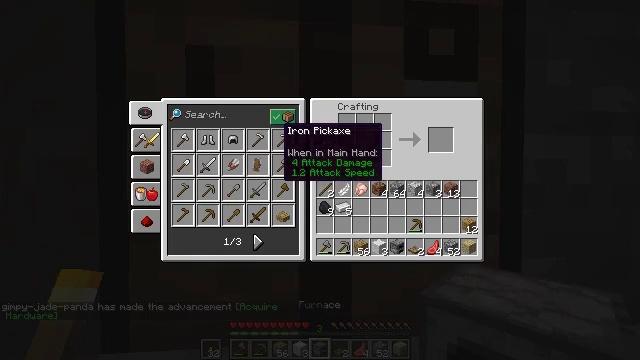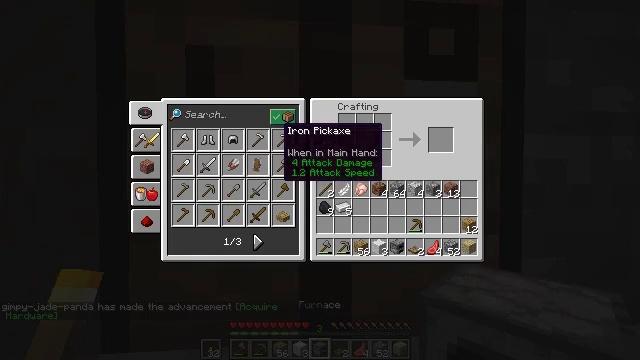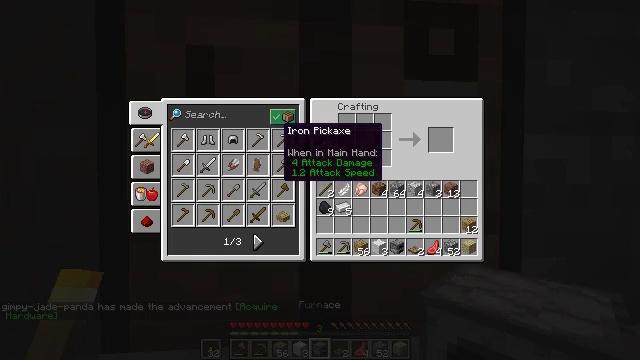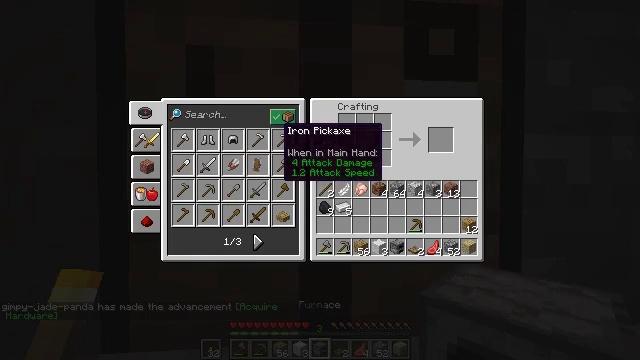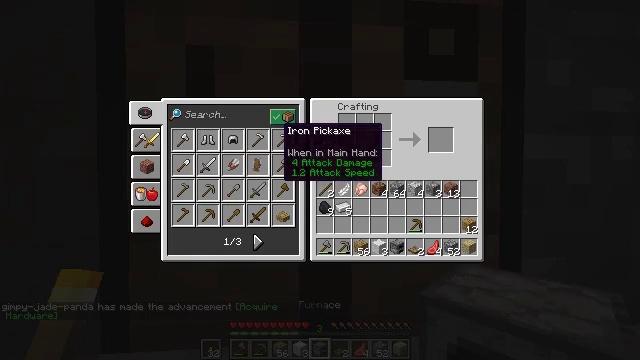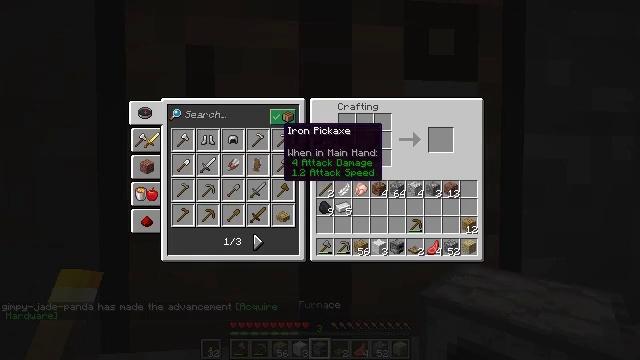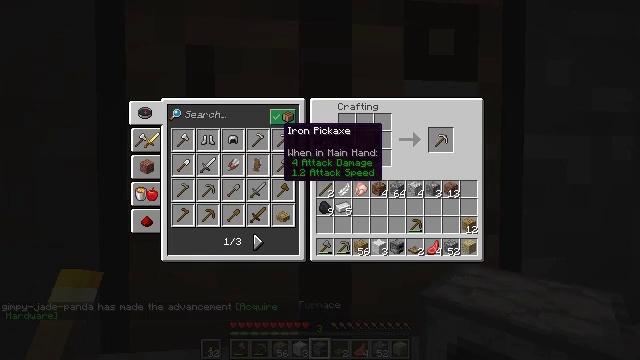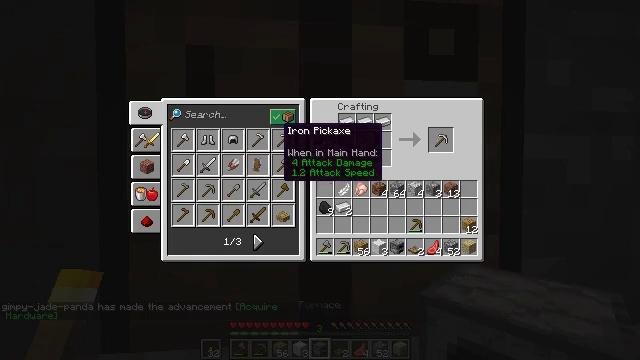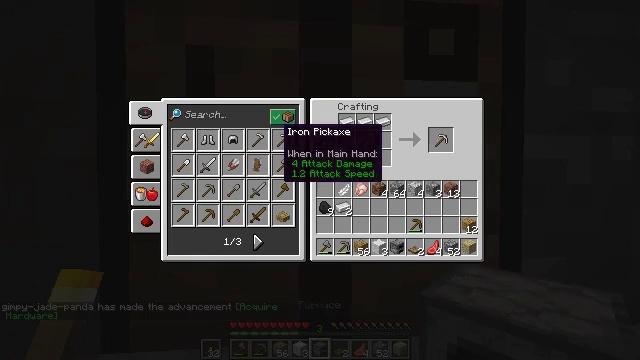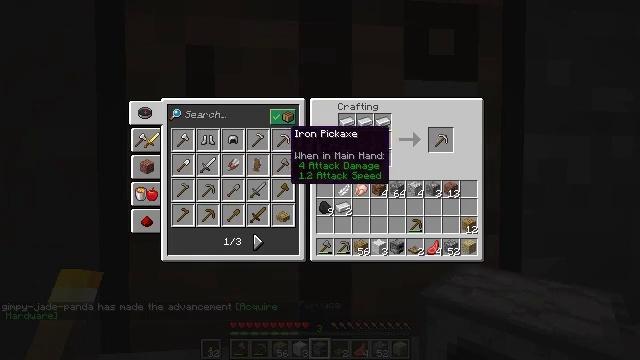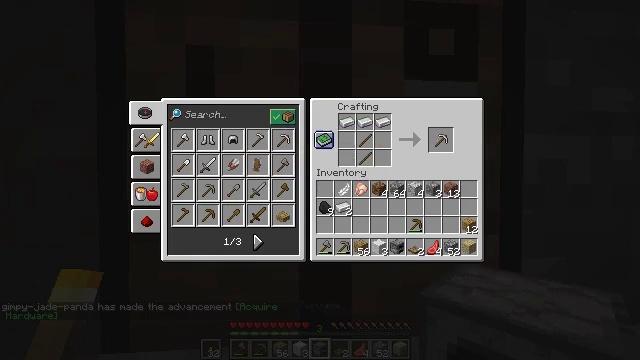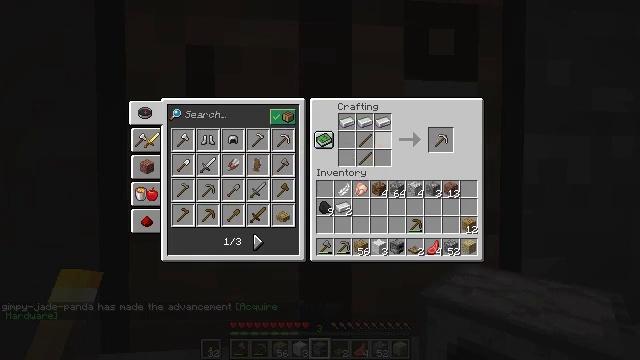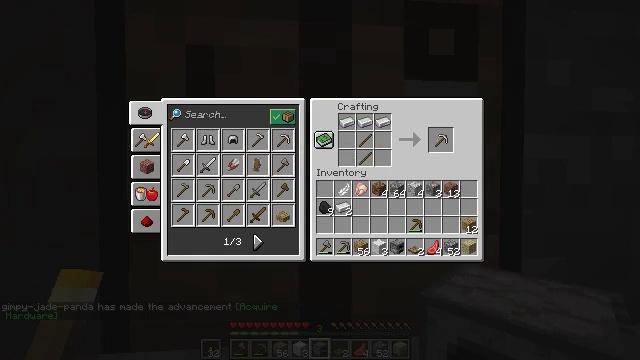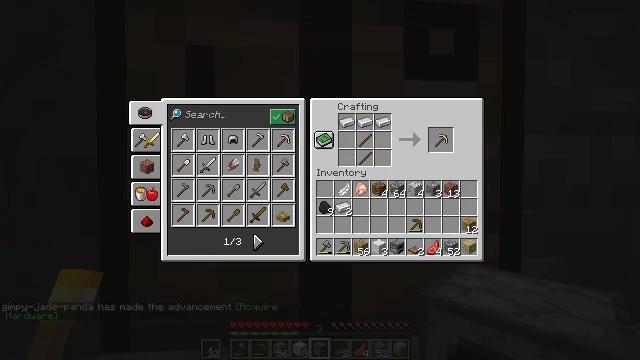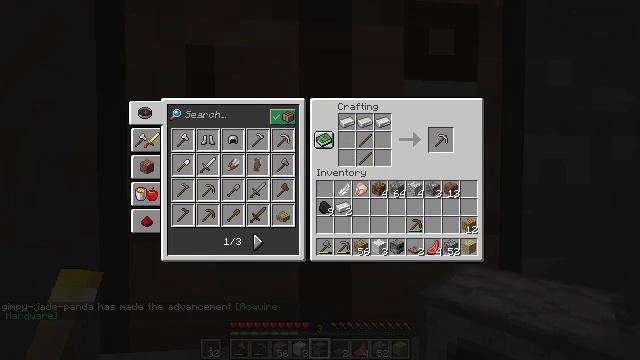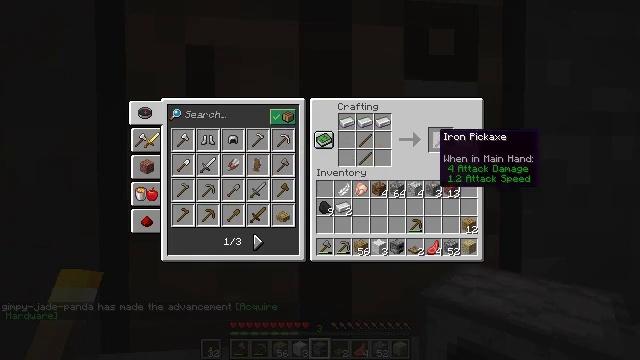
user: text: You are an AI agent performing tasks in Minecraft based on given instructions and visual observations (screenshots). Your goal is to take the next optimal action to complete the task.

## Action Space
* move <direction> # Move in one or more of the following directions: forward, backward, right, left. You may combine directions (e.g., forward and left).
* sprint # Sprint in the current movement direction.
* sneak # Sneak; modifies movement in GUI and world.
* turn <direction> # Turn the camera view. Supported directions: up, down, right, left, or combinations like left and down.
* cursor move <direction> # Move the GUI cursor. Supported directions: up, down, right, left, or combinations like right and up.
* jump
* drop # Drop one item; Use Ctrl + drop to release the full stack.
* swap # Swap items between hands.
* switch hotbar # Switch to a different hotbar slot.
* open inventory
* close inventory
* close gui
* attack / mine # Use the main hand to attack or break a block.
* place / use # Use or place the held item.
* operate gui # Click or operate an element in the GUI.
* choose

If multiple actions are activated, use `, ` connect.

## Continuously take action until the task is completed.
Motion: motion action
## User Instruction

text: Use sticks and iron ingots to craft an iron pickaxe.
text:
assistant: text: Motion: operate gui
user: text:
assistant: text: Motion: operate gui
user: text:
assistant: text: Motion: operate gui
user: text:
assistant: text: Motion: no_op
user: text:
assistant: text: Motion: no_op
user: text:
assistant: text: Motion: operate gui
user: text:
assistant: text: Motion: operate gui
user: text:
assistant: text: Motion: operate gui
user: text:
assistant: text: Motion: cursor move right
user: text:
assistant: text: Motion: cursor move right
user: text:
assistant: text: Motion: cursor move right
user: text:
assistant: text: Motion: cursor move right
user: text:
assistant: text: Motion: no_op
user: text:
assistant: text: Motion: no_op
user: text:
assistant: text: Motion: cursor move right
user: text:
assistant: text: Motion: no_op
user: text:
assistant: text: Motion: no_op
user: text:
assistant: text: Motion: operate gui
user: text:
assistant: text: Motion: operate gui
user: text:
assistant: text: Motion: operate gui
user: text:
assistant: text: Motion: cursor move down, operate gui
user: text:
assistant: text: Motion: cursor move left and down
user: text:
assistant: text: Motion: no_op